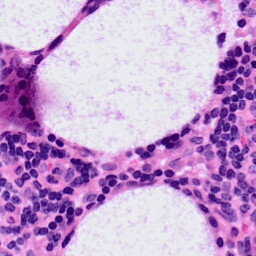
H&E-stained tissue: LymphNode